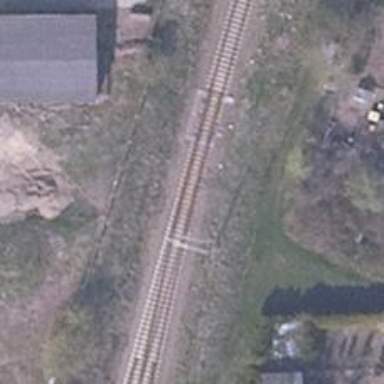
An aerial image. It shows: Railway switch with the turnout side on the left.